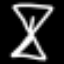
Label: hourglass